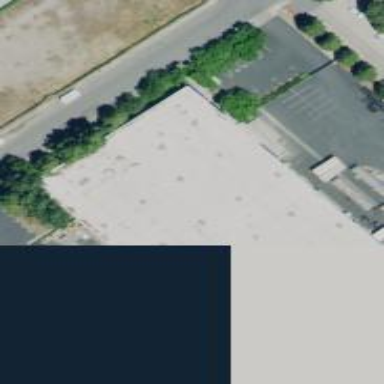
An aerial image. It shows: Hardware shop located inside building.